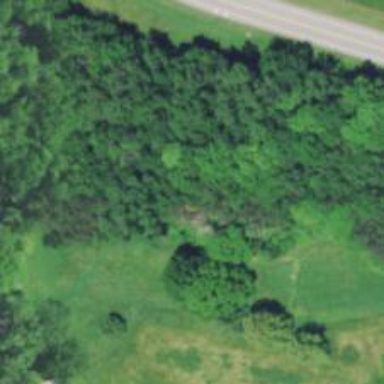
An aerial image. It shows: Disc golf tee area.